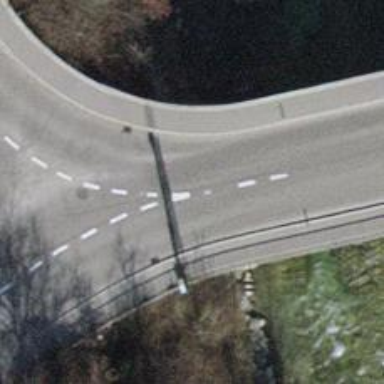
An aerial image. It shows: Tertiary road with asphalt surface. It has separate sidewalks on both sides.